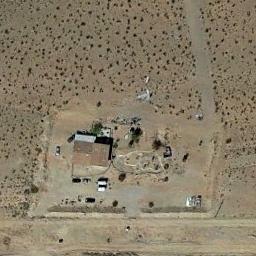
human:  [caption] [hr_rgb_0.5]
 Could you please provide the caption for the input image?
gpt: There is a road next to the sparse residential .

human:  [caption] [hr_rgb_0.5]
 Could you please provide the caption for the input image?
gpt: There are several houses of different sizes in sparse residential areas surrounded by farmland .

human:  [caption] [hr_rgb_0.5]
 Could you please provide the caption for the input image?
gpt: The sparse residential is on the bare land next to a road .

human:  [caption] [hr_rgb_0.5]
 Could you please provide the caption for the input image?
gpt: There is a house with a black roof on the lawn .

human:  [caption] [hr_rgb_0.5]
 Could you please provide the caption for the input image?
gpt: A sparse residential area with a brown building and bare land .